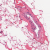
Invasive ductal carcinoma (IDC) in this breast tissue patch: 0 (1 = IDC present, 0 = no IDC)